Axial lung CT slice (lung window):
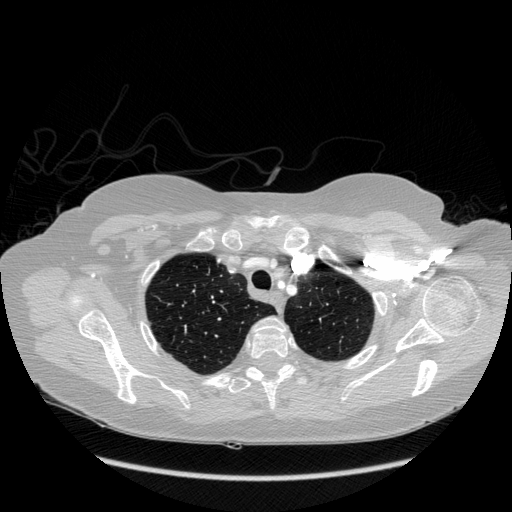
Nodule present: no